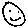
Label: smiley face